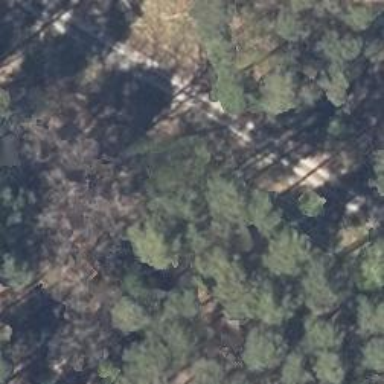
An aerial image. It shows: Track road with bridge. The track has grade 5 surface.